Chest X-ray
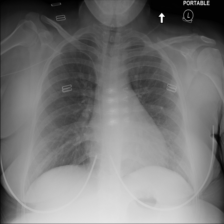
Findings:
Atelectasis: negative
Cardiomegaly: negative
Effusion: negative
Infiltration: negative
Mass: negative
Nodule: negative
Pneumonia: negative
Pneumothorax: negative
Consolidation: negative
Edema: negative
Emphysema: negative
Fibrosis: negative
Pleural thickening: negative
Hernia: negative